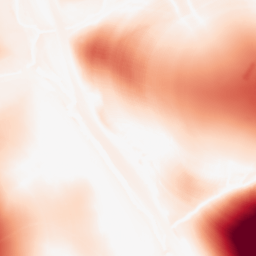
Category: morphological
Decomposition family: tophat
Decomposition parameters: size: 100
mode: white
Upsampling method: quartic
Upsampling parameters: scale: 2
Upsampling scale: 2